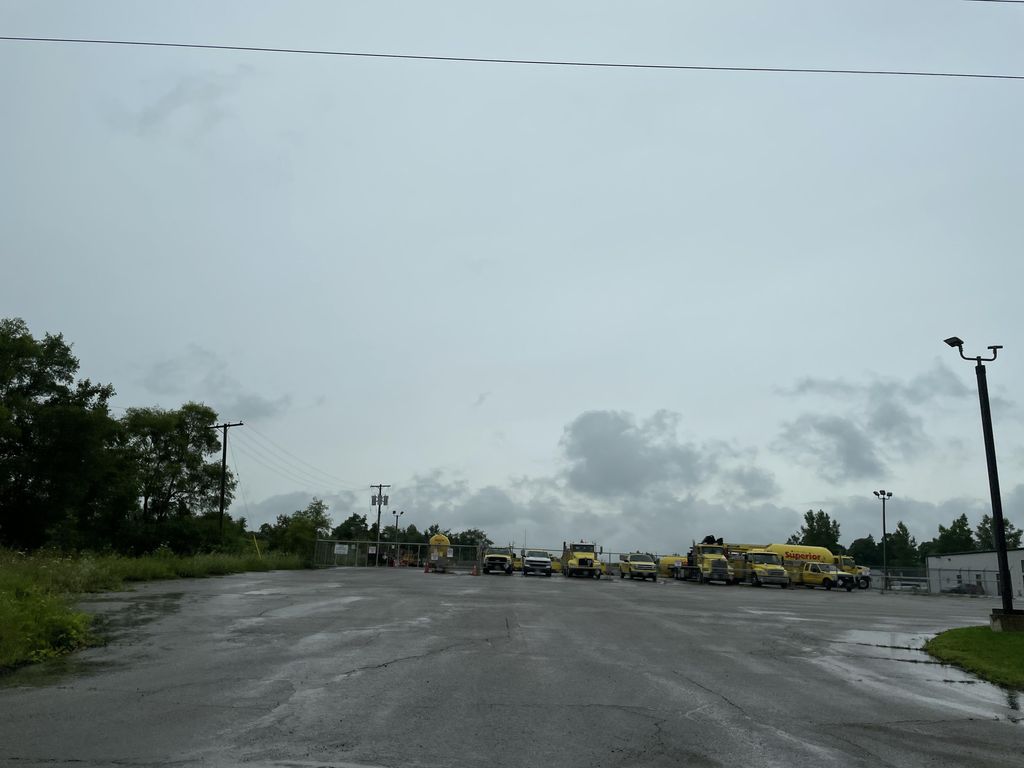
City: kitchener-waterloo